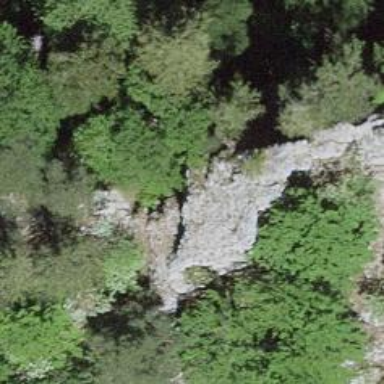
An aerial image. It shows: Cliff in nature.